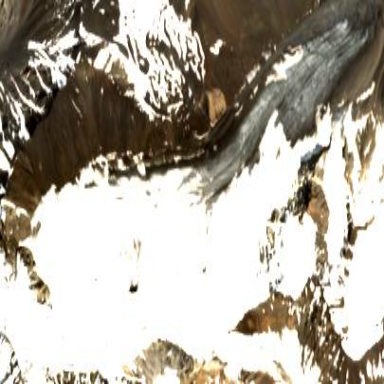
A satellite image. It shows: Stunning view of glacier.